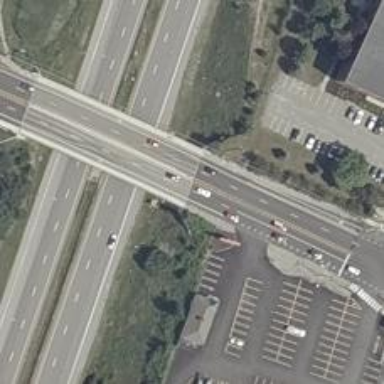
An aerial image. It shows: Asphalt road on secondary bridge.